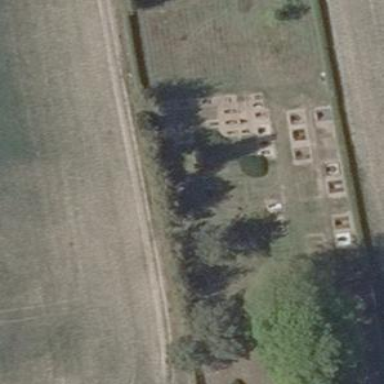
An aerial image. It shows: Cemetery.